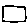
Label: square